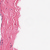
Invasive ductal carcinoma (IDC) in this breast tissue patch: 0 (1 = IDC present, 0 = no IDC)